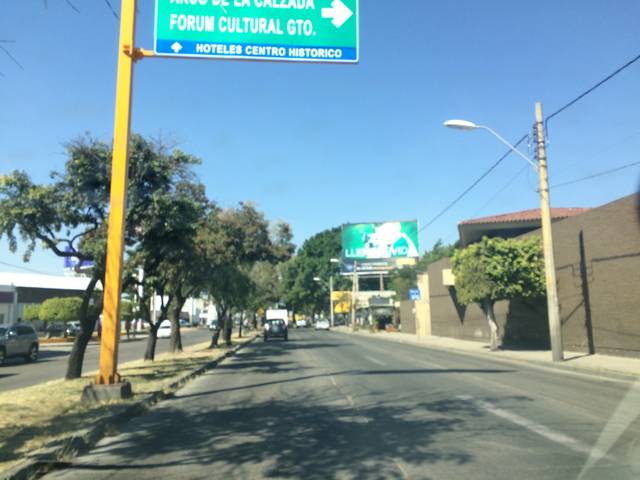
Region: Mexico
Coordinates: 21.111, -101.674